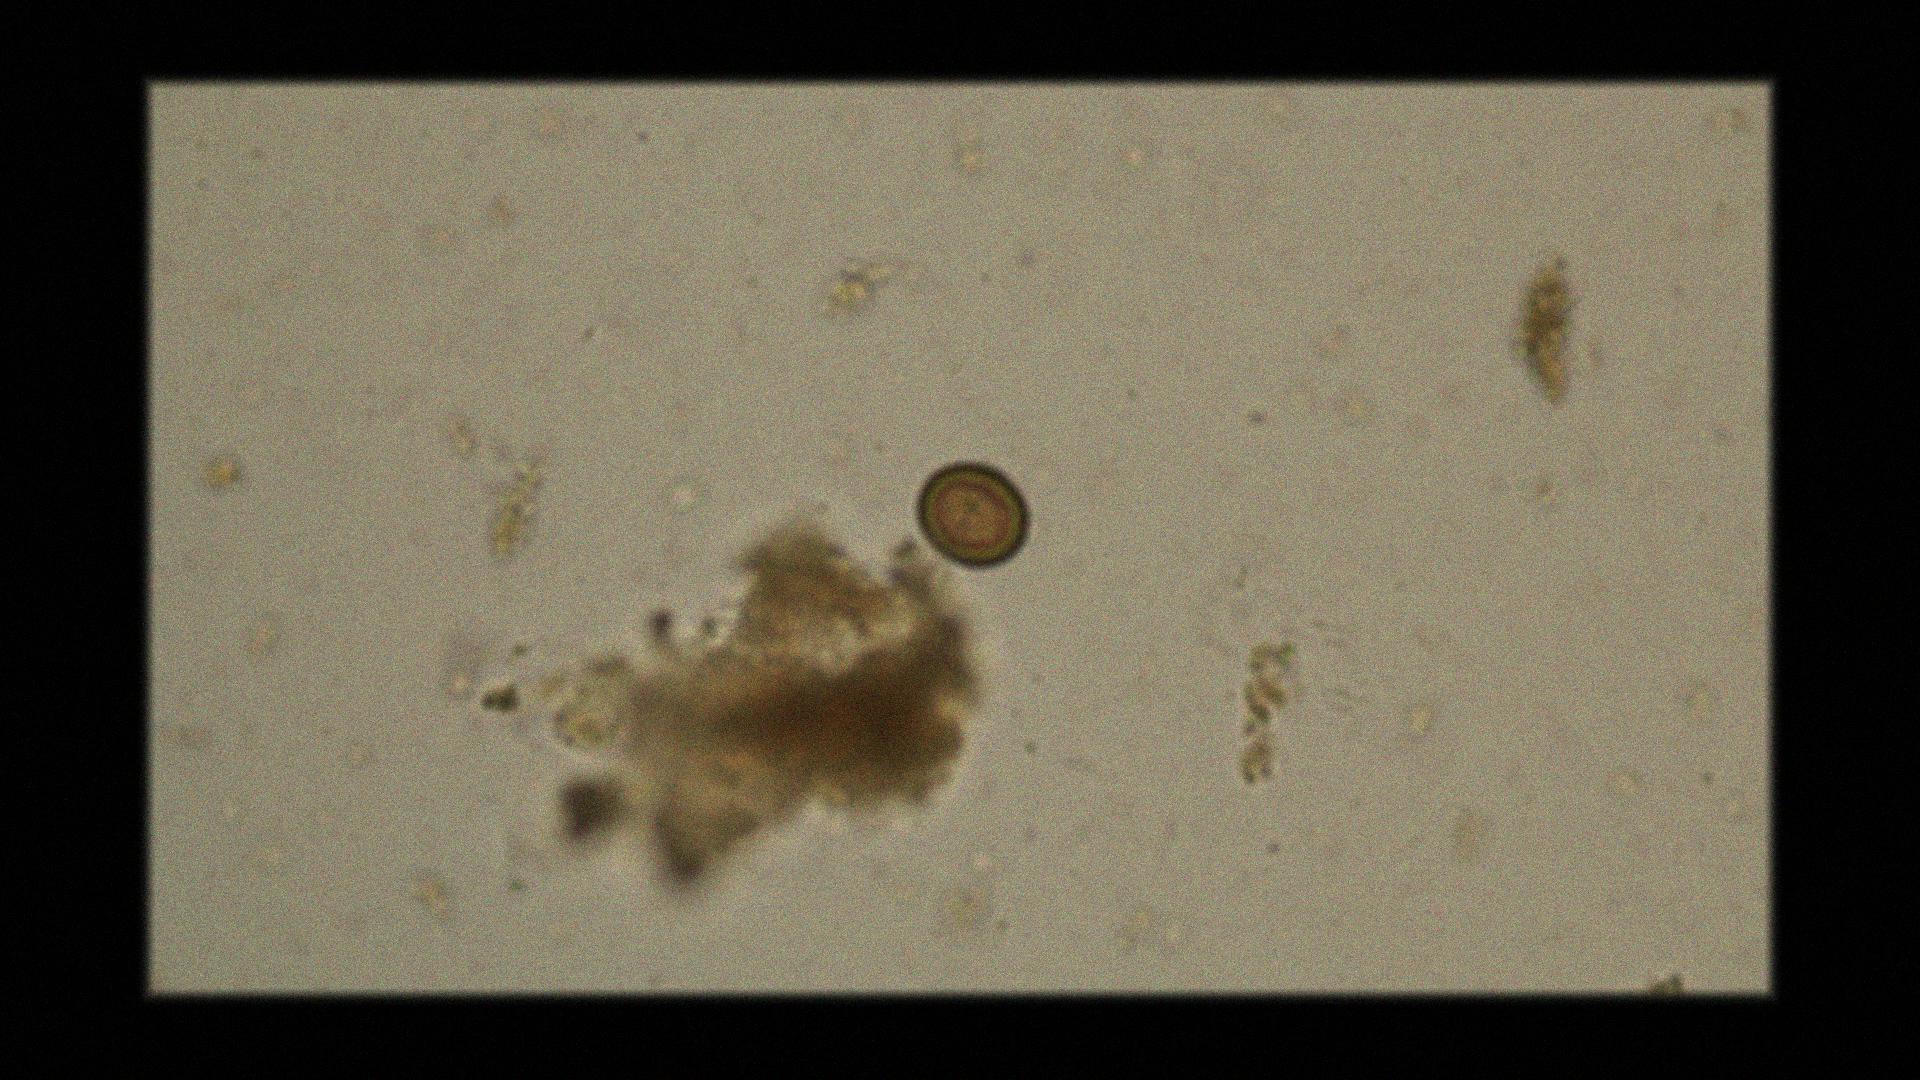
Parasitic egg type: Taenia spp. egg